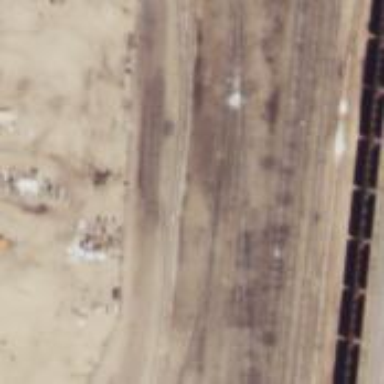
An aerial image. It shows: Railway siding with rails.